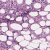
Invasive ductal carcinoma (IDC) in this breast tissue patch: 0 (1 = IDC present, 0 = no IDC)